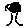
Label: tree